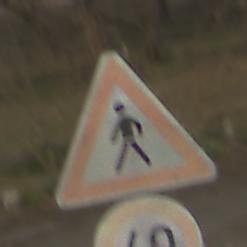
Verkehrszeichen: FussgaengerRechts
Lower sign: Geschwindigkeit40
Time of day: MorningAfternoon
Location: Outdoor (Suburban)
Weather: PartlyCloudy
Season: NotSpecified
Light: Natural